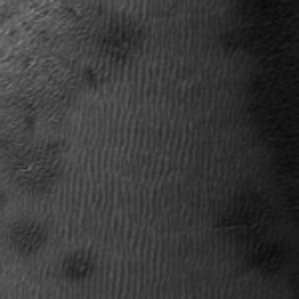
Label: frost